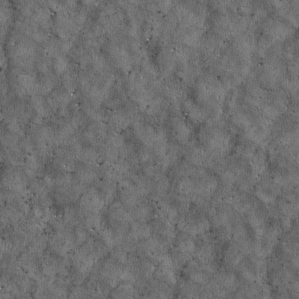
Label: non_frost